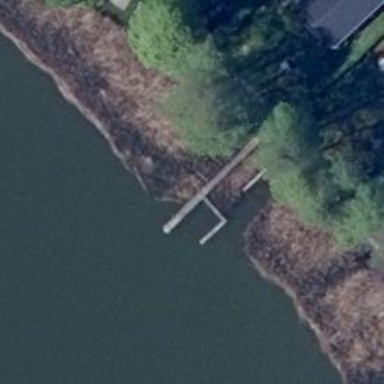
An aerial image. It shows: Man-made pier.